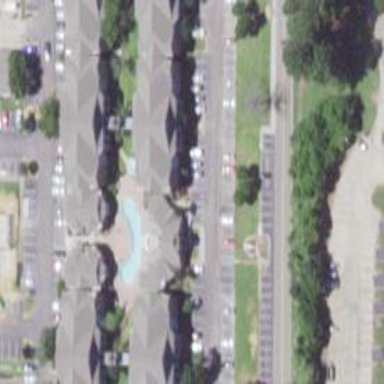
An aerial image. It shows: Apartment used for tourism.